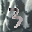
Label: 3